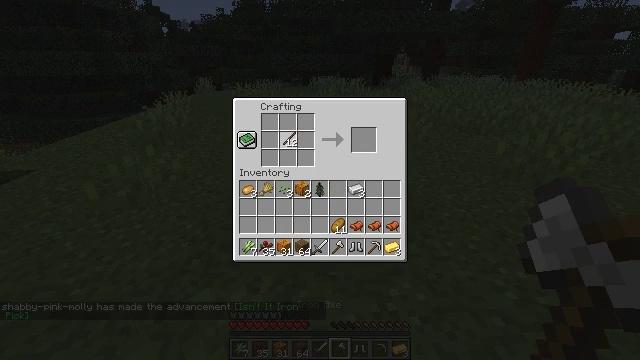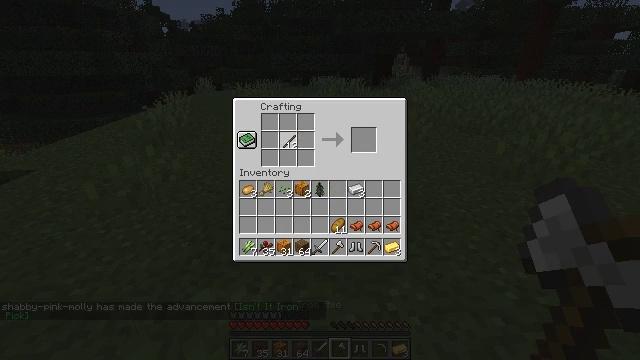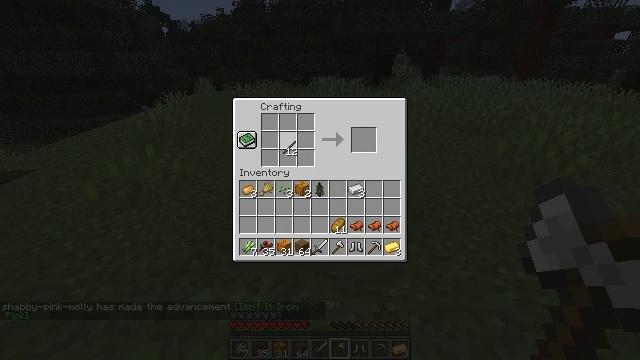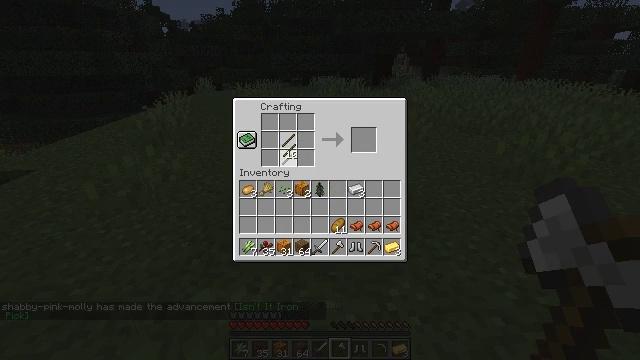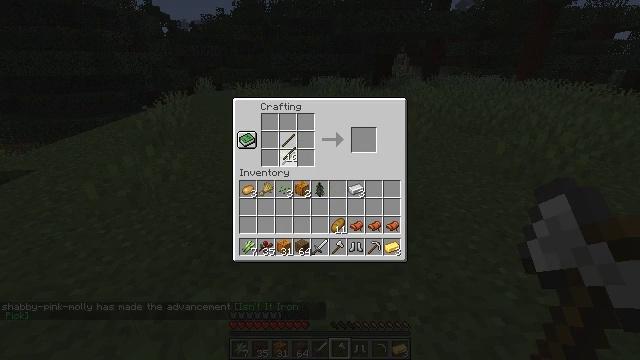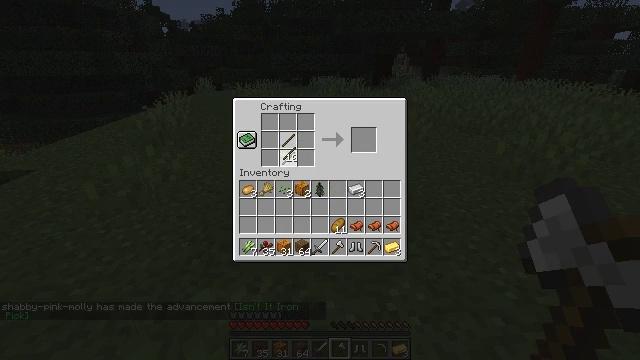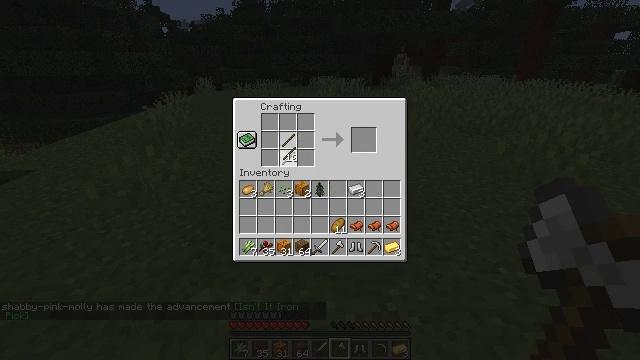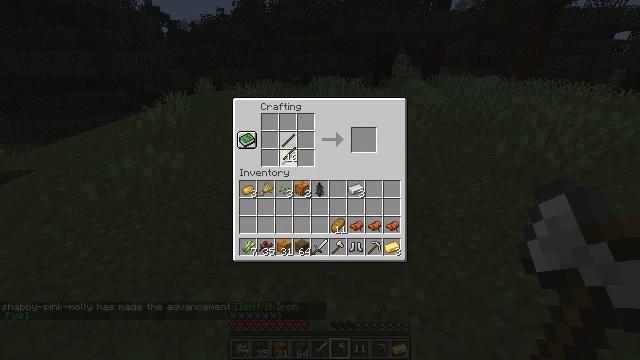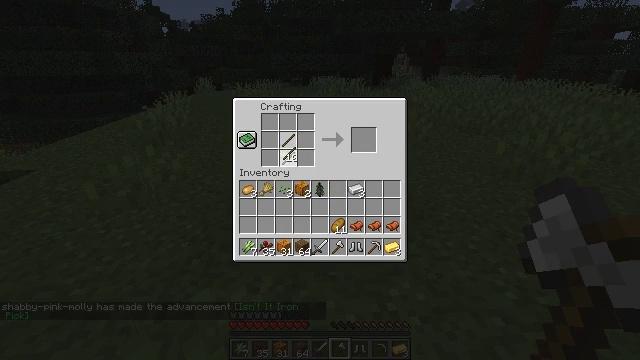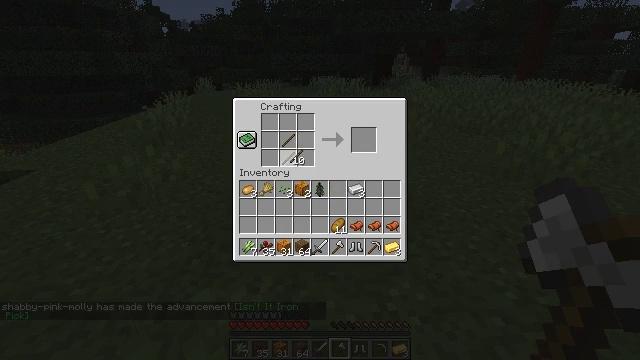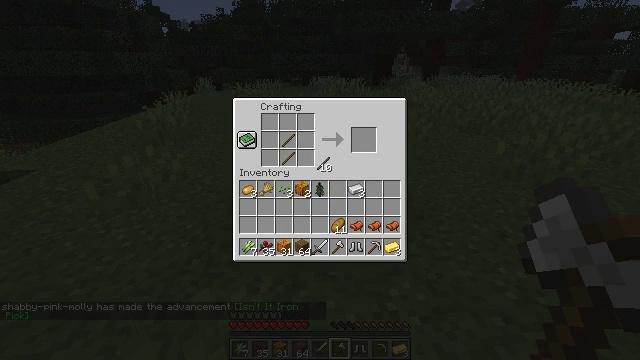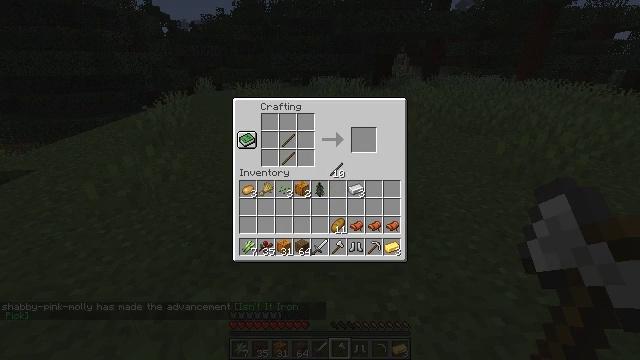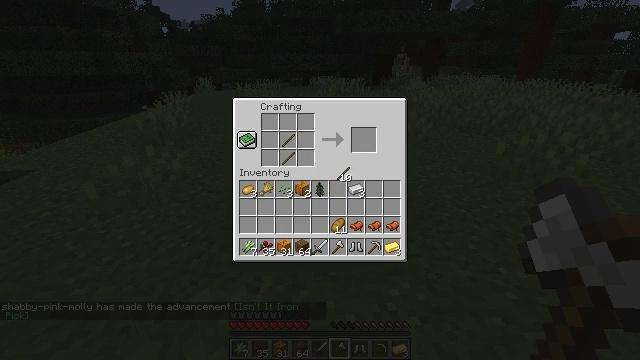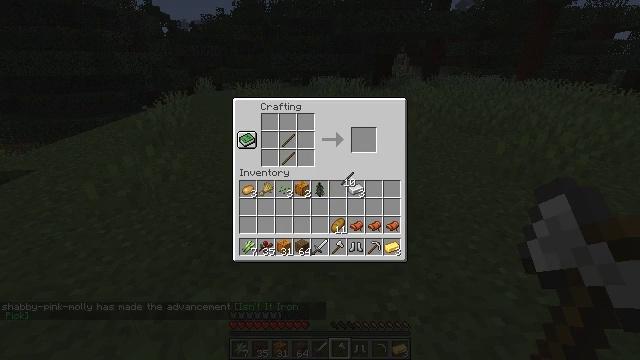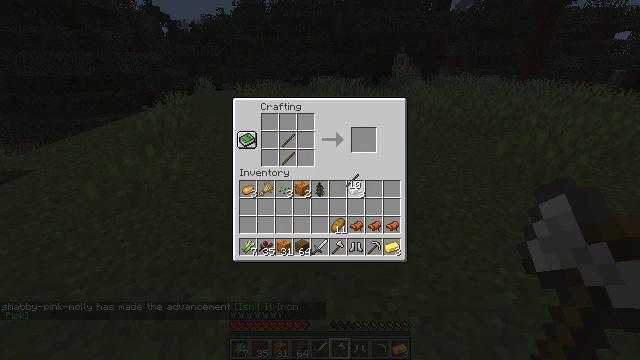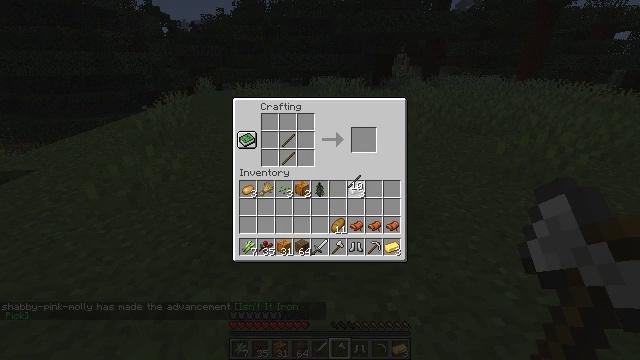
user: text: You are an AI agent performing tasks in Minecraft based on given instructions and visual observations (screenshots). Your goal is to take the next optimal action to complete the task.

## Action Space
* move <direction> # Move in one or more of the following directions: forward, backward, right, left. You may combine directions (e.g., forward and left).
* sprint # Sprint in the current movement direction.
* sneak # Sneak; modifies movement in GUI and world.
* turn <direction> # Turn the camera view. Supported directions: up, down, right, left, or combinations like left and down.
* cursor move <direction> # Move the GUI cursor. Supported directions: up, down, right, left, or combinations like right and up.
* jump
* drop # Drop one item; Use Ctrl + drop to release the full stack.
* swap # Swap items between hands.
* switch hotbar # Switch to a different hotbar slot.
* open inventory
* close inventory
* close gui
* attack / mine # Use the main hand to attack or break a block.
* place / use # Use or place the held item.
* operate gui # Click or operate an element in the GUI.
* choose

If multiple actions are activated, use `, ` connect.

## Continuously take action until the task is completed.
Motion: motion action
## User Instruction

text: Utilize the crafting table to create an iron hoe.
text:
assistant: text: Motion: choose
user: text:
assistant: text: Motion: choose
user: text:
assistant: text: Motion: choose
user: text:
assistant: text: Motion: choose
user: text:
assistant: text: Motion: choose
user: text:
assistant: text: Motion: choose
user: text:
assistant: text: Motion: choose
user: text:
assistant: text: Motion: choose
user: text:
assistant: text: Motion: cursor move right
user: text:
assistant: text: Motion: cursor move right and down
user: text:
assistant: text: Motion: cursor move right
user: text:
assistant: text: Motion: no_op
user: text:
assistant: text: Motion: no_op
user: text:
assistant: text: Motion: no_op
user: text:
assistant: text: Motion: no_op
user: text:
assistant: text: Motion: cursor move right
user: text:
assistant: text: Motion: no_op
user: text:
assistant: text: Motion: no_op
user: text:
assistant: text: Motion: no_op
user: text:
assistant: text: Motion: no_op
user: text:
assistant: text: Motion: no_op
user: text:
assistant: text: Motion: operate gui
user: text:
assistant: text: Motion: operate gui
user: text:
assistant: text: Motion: operate gui
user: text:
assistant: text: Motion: no_op
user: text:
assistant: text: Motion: cursor move left
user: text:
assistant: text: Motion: no_op
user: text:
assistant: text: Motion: no_op
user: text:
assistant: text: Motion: no_op
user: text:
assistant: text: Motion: no_op